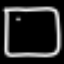
Label: square